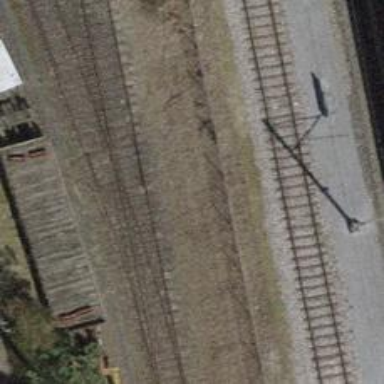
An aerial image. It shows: Railway switch.